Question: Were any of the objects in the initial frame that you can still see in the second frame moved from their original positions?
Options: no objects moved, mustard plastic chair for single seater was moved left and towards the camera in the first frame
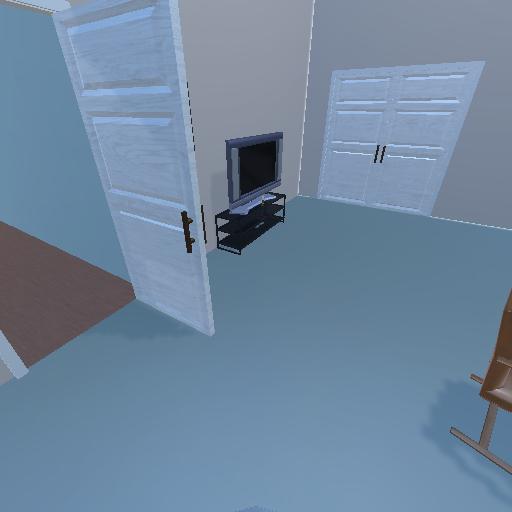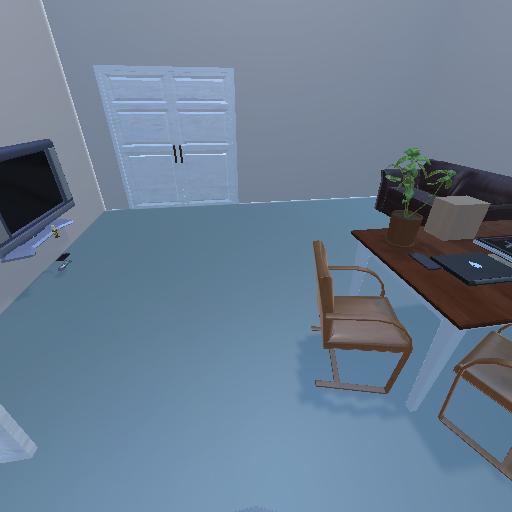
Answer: no objects moved